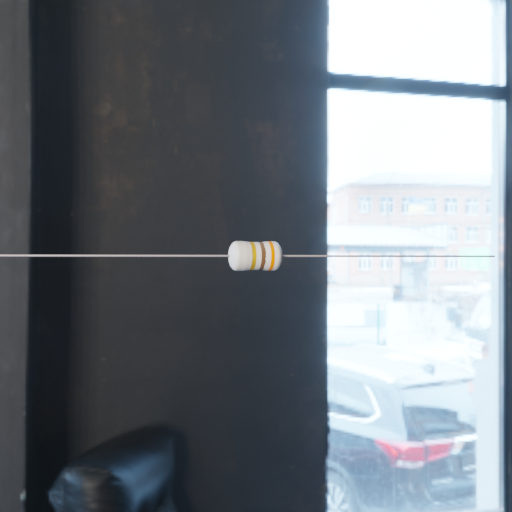
Resistor colour bands (in order): gold, brown, orange